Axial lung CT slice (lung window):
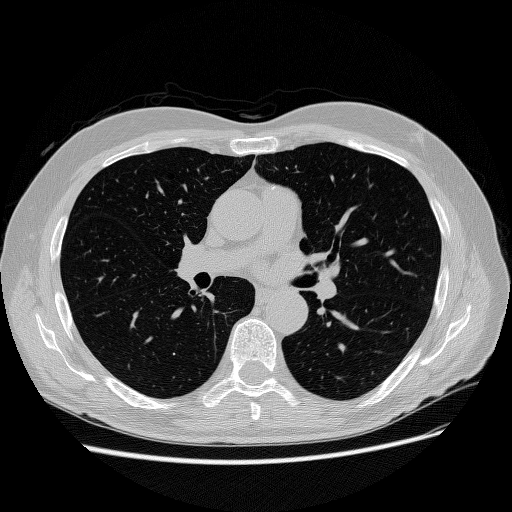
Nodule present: no